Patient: sex M, age 45
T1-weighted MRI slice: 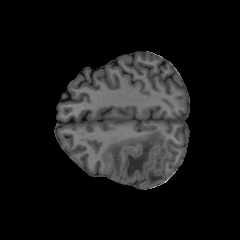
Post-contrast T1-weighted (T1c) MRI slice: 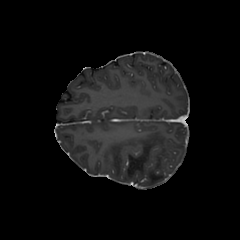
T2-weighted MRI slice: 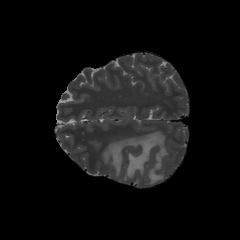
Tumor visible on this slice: yes
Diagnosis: Astrocytoma, IDH-wildtype
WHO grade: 2